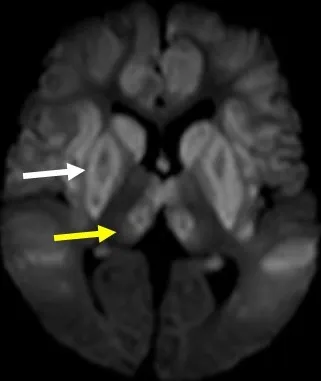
Axial diffusion-weighted imaging (DWI) (A and B. . , basal ganglia (white arrow.
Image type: radiology (mri)